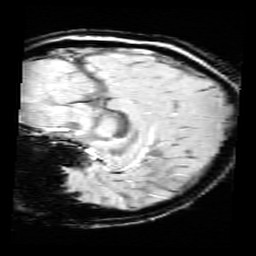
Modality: SWI
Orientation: sagittal
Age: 12
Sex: female
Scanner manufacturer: siemens
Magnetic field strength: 3 T
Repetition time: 0.027 s
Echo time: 0.02 s